Aerial crown-view tile of a tropical tree (Barro Colorado Island, Panama), acquired 20250317:
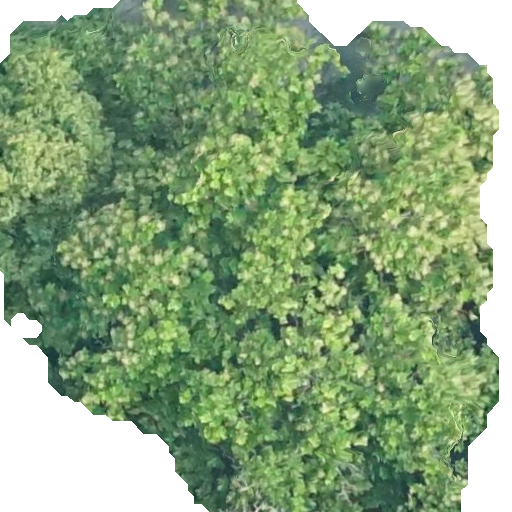
Species: Anacardium excelsum
GBIF accepted scientific name: Anacardium excelsum
Crown area: 354.028 m²